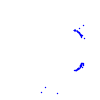
Particle: proton